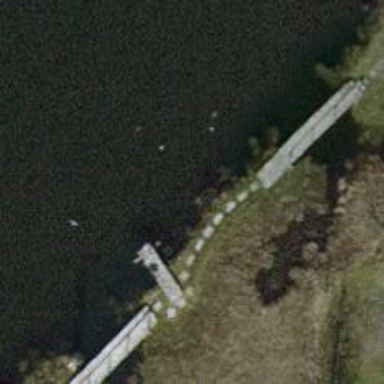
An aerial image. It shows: Boardwalk bridge over path.